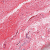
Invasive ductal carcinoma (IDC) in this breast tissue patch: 0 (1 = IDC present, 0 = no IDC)